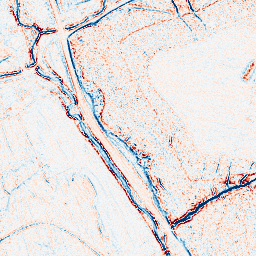
Category: edge_preserving
Decomposition family: bilateral
Decomposition parameters: d: 5
sigma_color: 75
sigma_space: 100
Upsampling method: linear_exact
Upsampling parameters: scale: 2
Upsampling scale: 2